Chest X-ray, PA view. Patient: 42 years old, sex M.
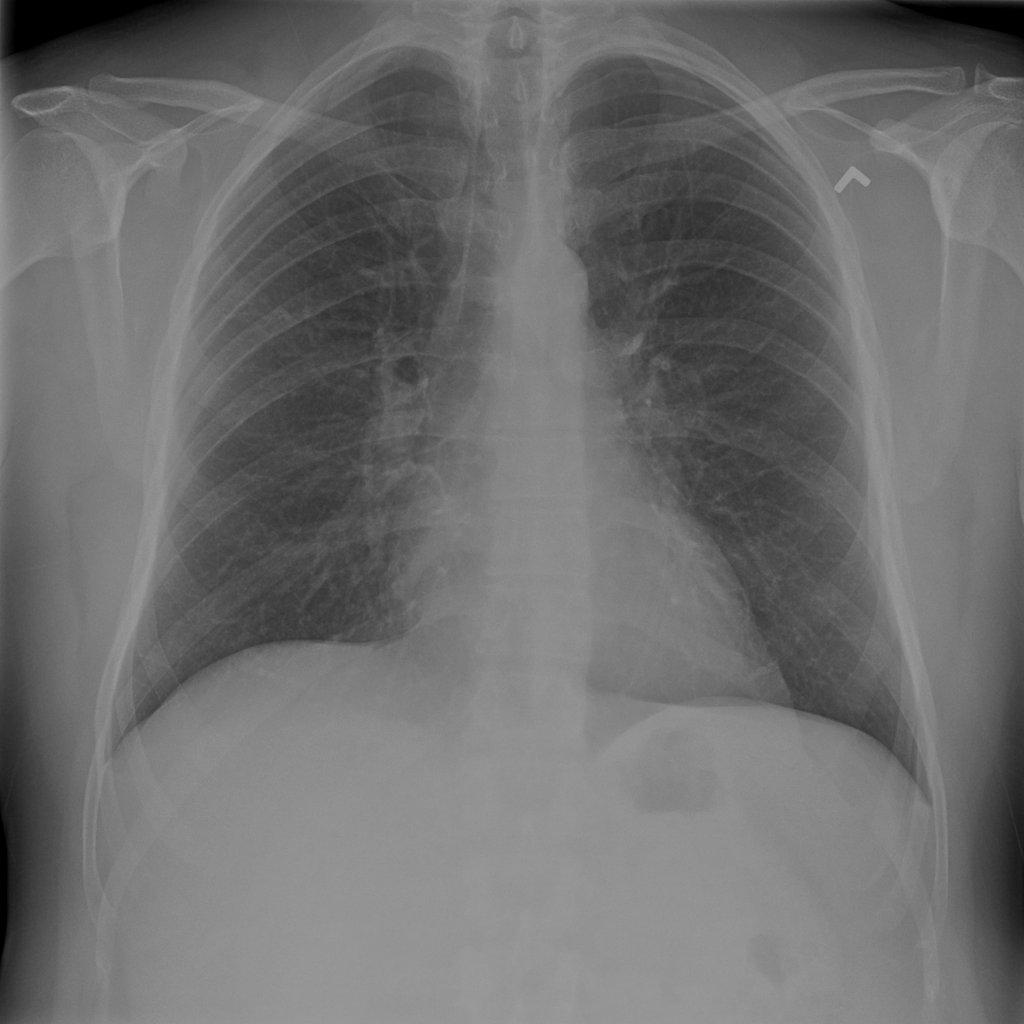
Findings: No Finding